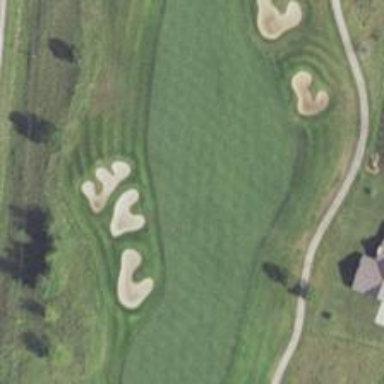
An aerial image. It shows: Golf hole.